Chest X-ray. View position: PA
Patient age: 40
Patient sex: M
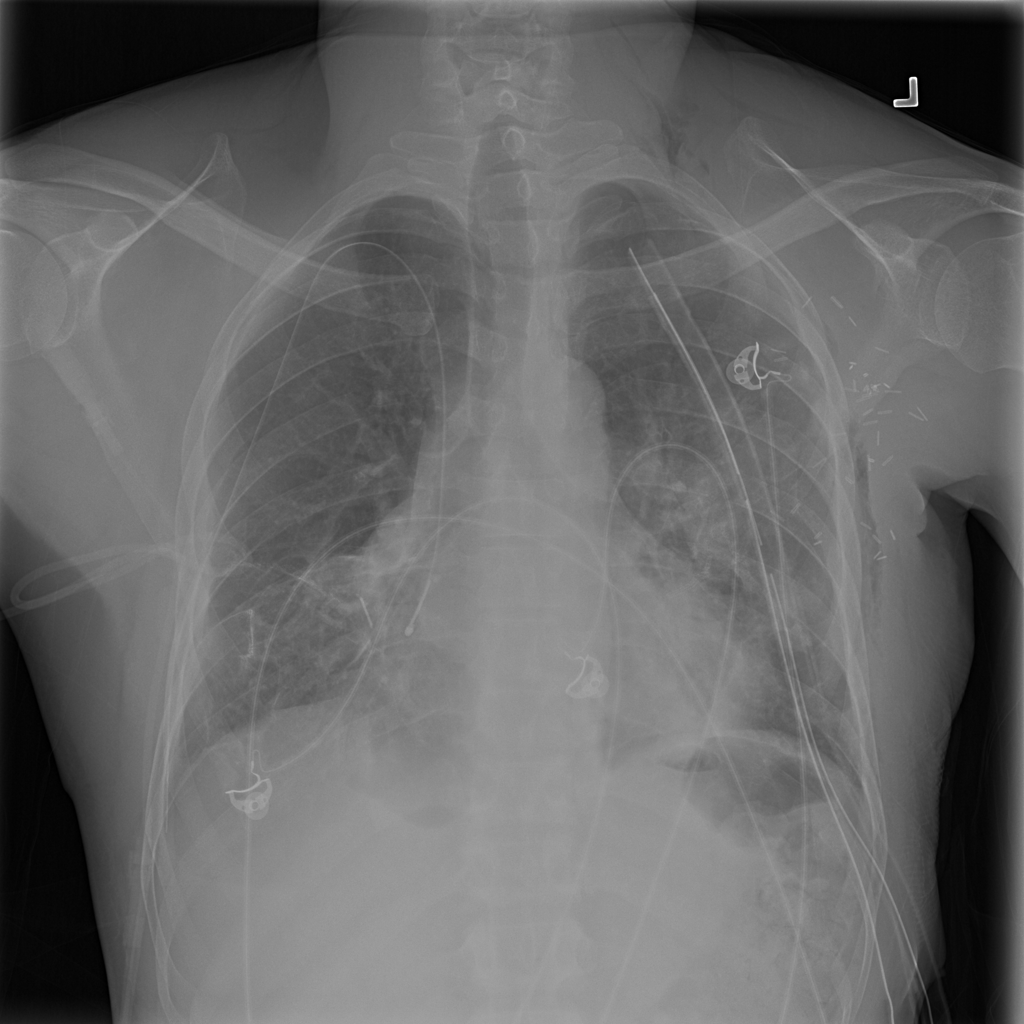
Finding: Pneumothorax